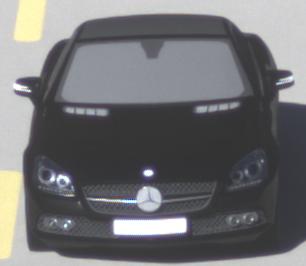
Make: Mercedes-Benz
Model: SLK 200
Detailed model: SLK-Class (172)
Model produced from: 2011/03
Model produced until: 2015/04
Doors: 2
Color: black
Road condition: dry road
Daytime: morning or afternoon
Contrast: high contrast